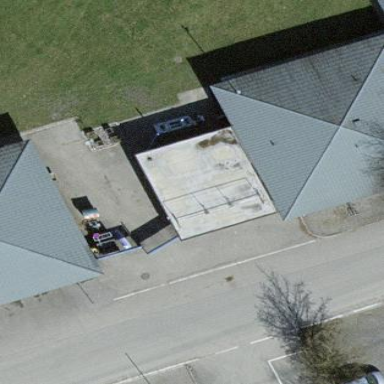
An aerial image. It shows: View of roof of building.